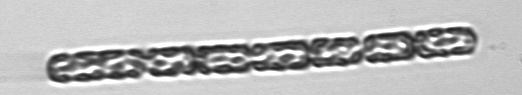
Label: Dactyliosolen_fragilissimus